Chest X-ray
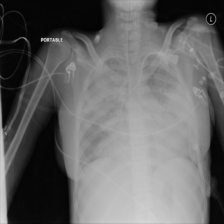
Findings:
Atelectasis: negative
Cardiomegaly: negative
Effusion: negative
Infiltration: negative
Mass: negative
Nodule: negative
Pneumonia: negative
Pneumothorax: negative
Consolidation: negative
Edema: negative
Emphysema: negative
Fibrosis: negative
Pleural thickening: negative
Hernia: negative